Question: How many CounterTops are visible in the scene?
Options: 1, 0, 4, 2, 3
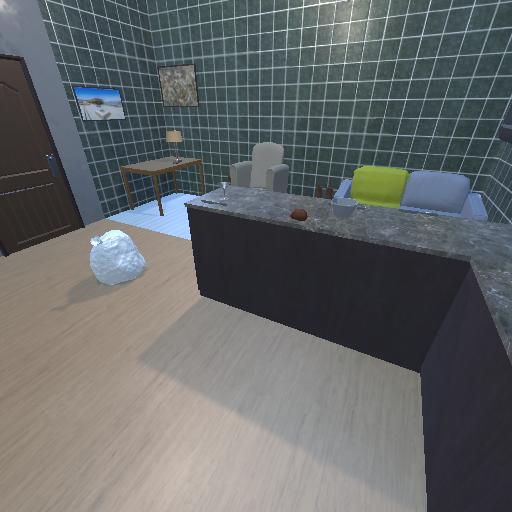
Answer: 1